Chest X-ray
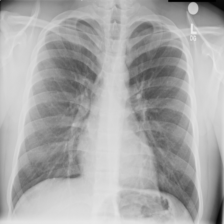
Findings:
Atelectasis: negative
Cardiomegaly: negative
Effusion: negative
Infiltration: negative
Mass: negative
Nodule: negative
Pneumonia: negative
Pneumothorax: negative
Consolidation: negative
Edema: negative
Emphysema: negative
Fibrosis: negative
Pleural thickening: negative
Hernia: negative